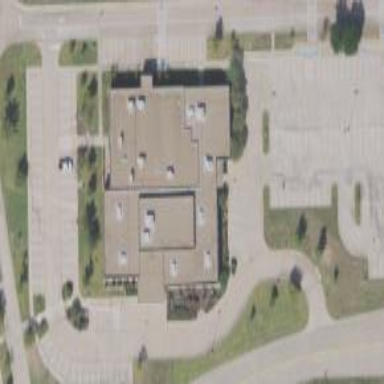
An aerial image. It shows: Government office building.